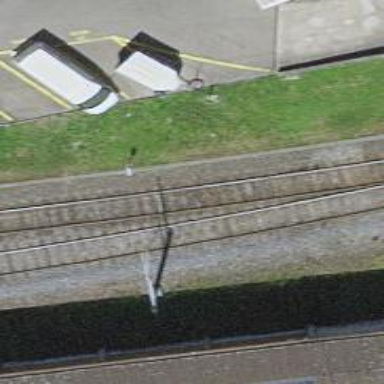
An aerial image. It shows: Rail siding with electrified contact lines.